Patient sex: M
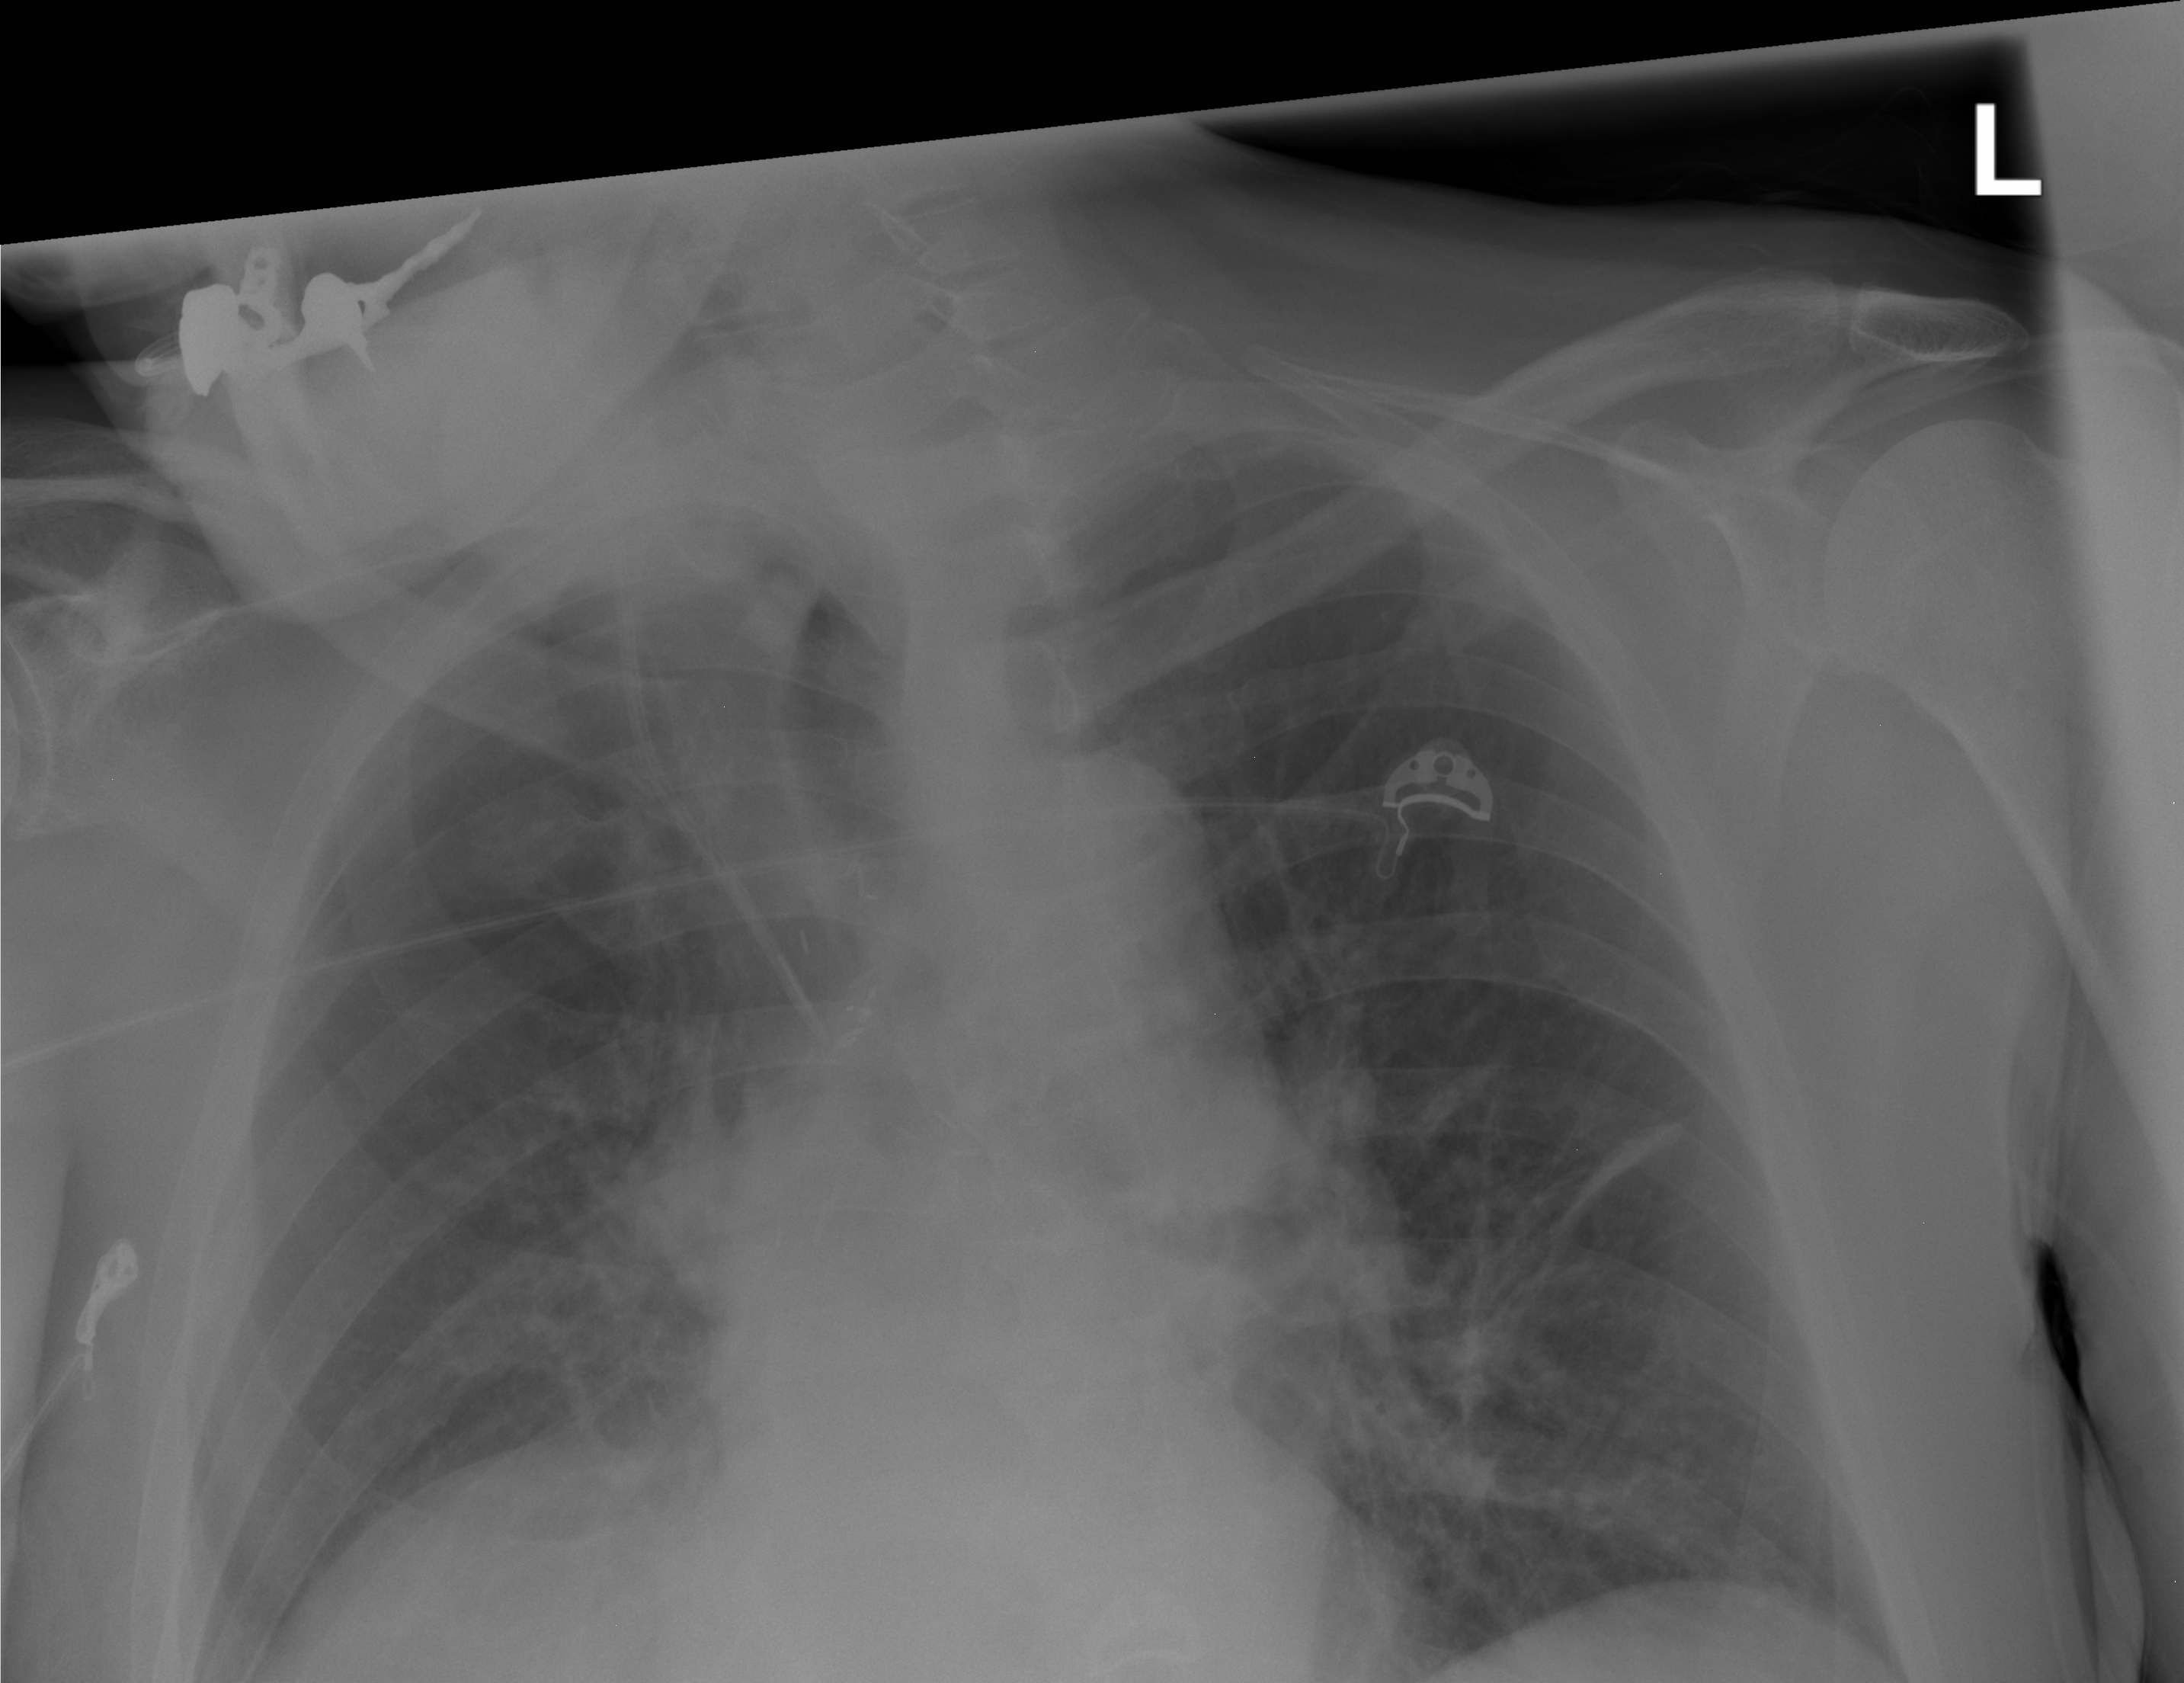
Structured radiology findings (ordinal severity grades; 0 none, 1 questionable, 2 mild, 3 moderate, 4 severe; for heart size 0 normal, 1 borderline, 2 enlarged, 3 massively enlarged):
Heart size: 0
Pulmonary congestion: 0
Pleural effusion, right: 0
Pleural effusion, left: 0
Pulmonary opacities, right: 0
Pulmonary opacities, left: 0
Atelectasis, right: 2
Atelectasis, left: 1